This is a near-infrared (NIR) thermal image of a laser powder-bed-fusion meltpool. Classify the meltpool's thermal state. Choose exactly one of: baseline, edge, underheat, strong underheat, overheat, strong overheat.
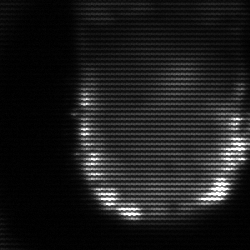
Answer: baseline